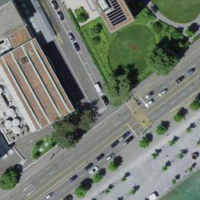
EUNIS habitat code: 54
Species observed at this site:
Tachymarptis melba
Anthyllis vulneraria
Fulica atra
Apis mellifera
Milvus migrans